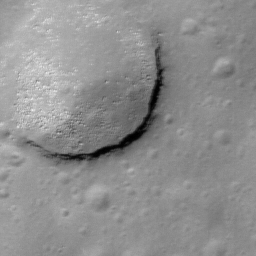
Pit: Mare Moscoviense Pit
Host crater: Mare Moscoviense
Host type: mare
Lunar coordinates: latitude 29.503, longitude 150.465